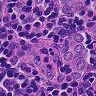
Metastatic tissue present: yes